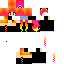
A female human skin with medium skin, wearing brown long hair dressed in a red hoodie and black pants, featuring a closed mouth.